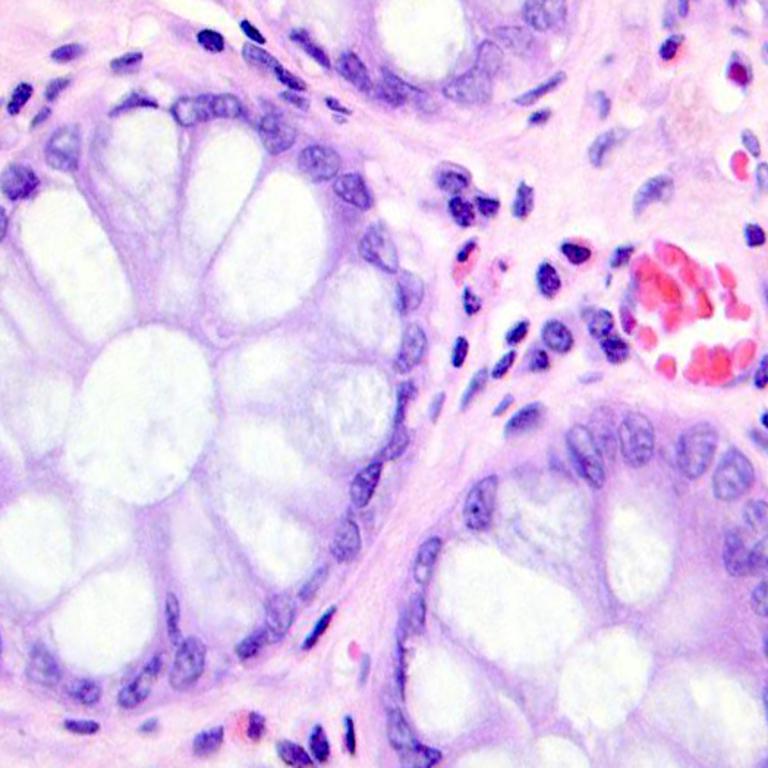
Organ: colon
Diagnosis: benign